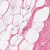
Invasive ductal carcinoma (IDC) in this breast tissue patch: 0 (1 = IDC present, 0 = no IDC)